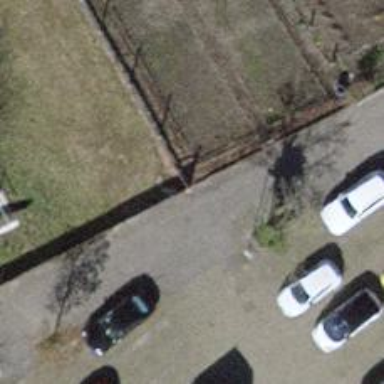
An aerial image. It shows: Parking aisle made of grass pavers.